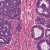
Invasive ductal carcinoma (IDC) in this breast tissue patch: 0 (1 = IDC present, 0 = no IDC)